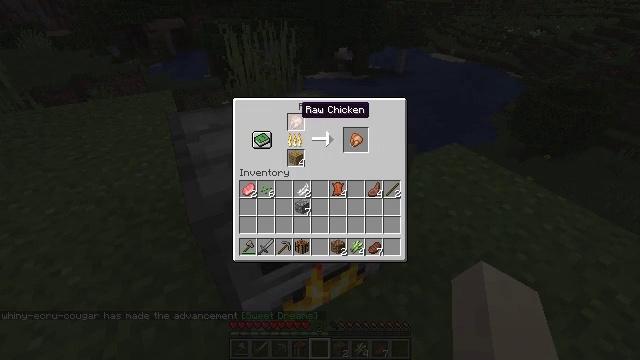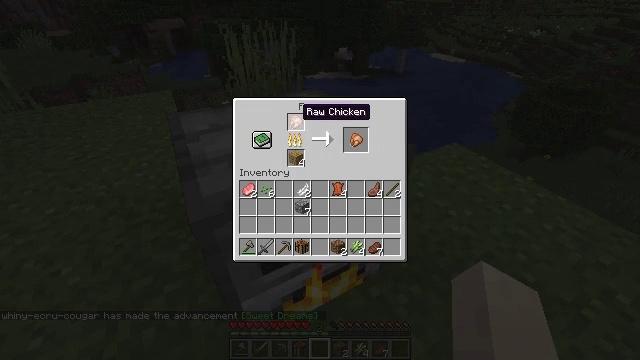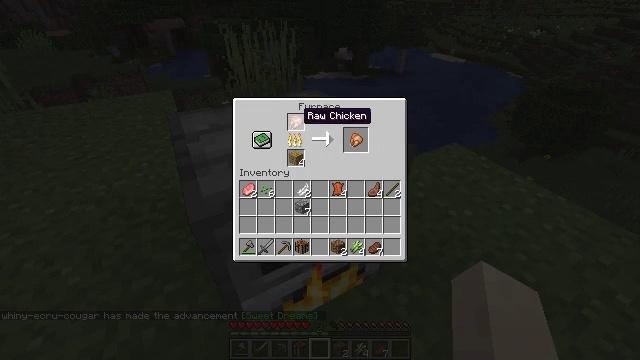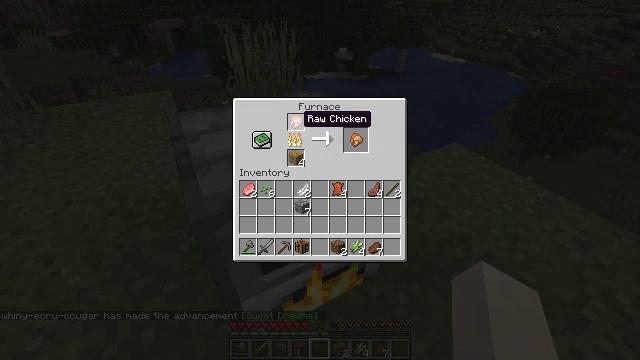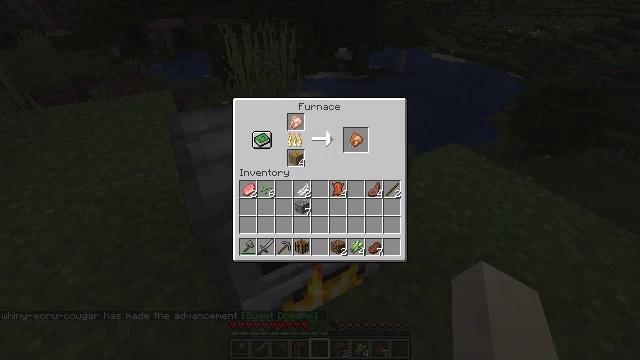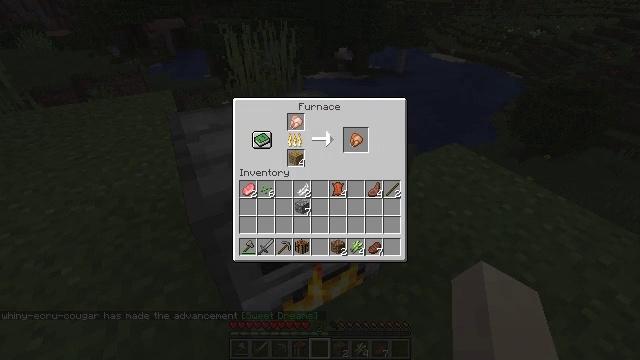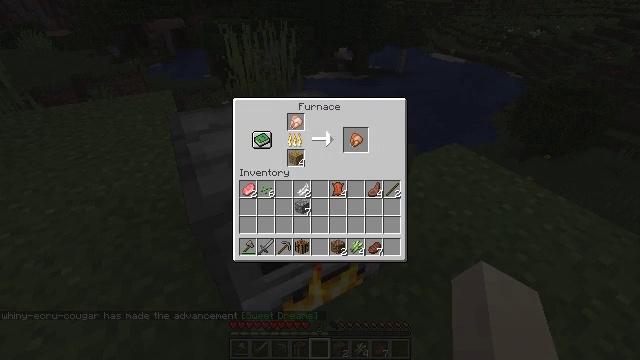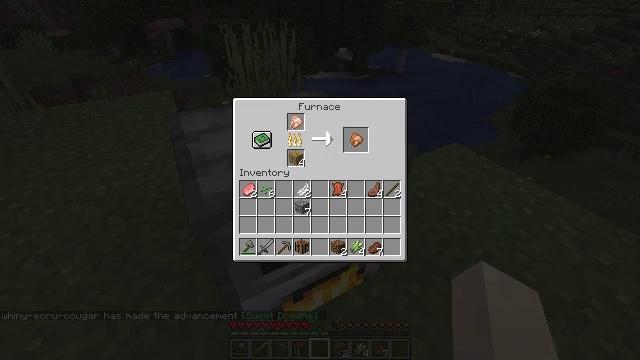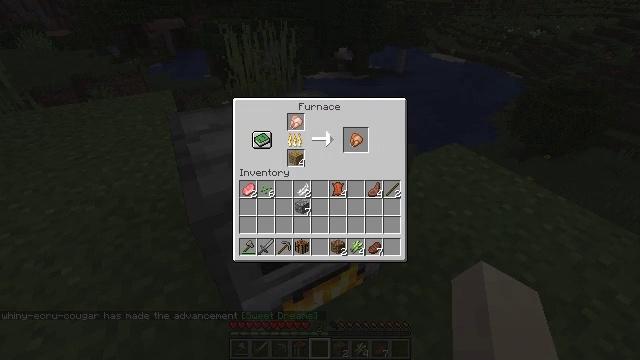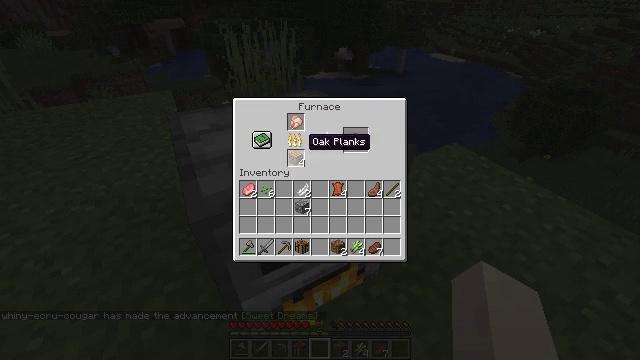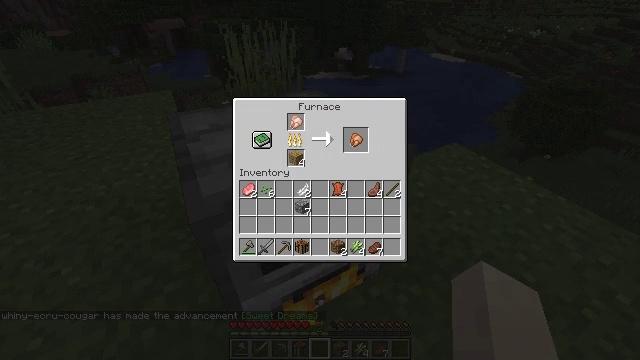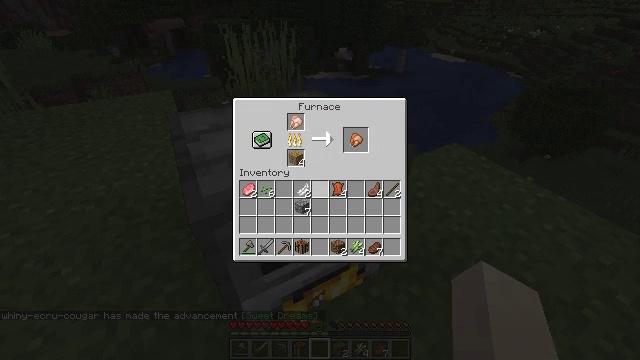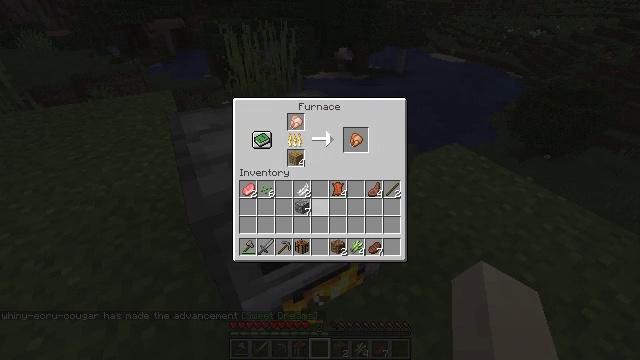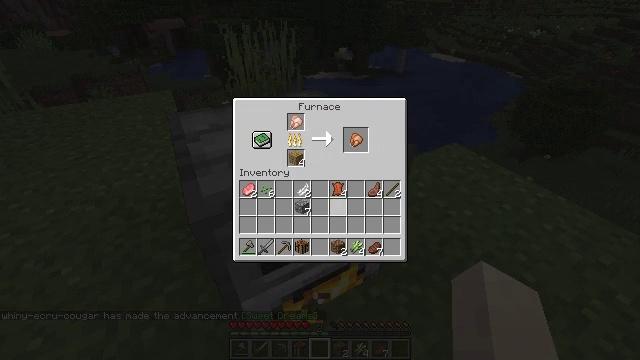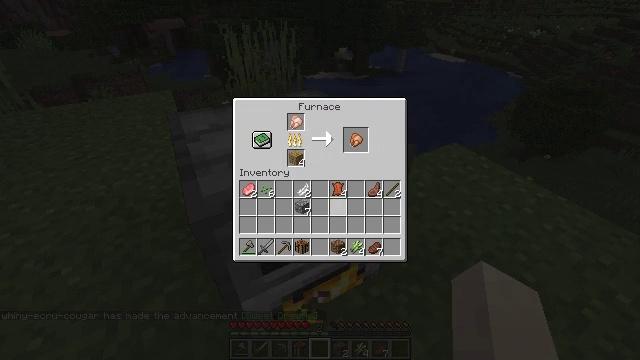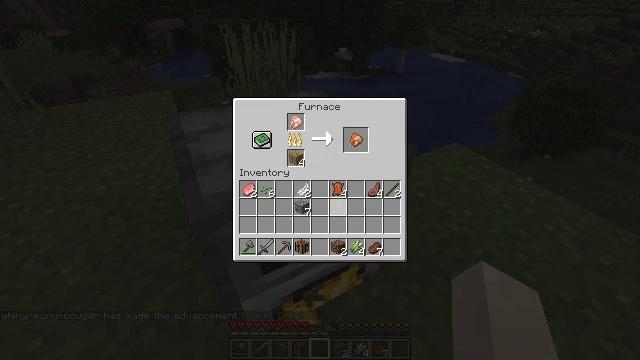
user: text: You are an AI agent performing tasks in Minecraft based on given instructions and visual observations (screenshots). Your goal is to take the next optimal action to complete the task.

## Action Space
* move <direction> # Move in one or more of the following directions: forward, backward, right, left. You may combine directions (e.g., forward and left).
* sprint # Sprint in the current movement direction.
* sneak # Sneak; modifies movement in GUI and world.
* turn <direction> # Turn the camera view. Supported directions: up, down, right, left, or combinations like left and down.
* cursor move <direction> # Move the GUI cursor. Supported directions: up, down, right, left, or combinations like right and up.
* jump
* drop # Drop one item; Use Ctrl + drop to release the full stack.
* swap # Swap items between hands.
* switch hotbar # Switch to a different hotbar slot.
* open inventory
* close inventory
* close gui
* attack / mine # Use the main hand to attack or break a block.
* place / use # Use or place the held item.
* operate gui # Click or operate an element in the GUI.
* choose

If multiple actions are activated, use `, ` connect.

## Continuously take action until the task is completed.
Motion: motion action
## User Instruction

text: Get a cooked chicken by cooking it.
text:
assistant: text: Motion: no_op
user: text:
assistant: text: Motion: no_op
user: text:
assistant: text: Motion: no_op
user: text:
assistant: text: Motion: no_op
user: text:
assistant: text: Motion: no_op
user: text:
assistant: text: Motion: no_op
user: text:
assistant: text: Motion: no_op
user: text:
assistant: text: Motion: no_op
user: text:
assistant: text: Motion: no_op
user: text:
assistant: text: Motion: cursor move down
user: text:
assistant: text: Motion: cursor move right and down
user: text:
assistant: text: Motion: cursor move right and down
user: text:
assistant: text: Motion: no_op
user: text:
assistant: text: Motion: no_op
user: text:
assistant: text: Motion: no_op
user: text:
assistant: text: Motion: no_op
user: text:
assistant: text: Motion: no_op
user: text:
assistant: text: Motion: cursor move left and up
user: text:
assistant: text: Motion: cursor move up
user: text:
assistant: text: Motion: cursor move up
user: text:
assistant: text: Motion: no_op
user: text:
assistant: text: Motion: no_op
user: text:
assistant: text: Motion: no_op
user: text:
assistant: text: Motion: no_op
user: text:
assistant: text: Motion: no_op
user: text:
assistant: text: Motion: cursor move down
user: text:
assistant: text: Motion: no_op
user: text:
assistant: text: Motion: no_op
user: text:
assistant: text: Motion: no_op
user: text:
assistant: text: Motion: no_op